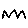
Label: zigzag